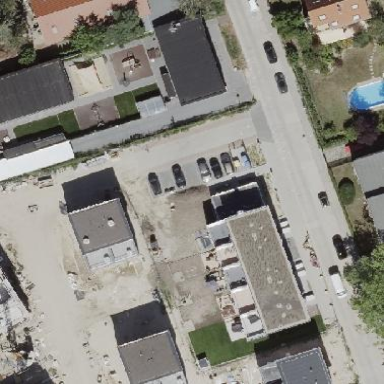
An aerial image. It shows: Parking area.